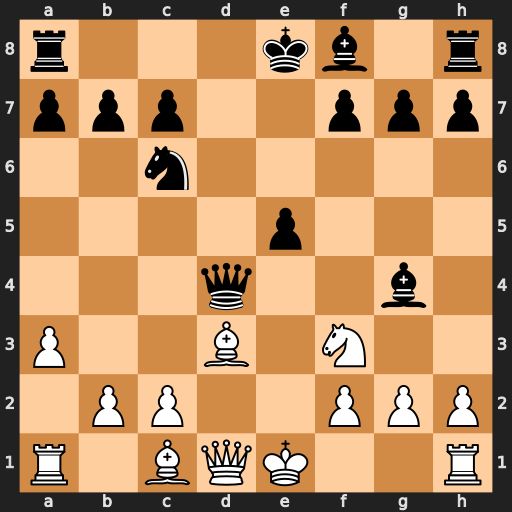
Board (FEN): r3kb1r/ppp2ppp/2n5/4p3/3q2b1/P2B1N2/1PP2PPP/R1BQK2R
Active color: w
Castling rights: KQkq
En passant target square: -
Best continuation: Nxd4 Bxd1 Nxc6